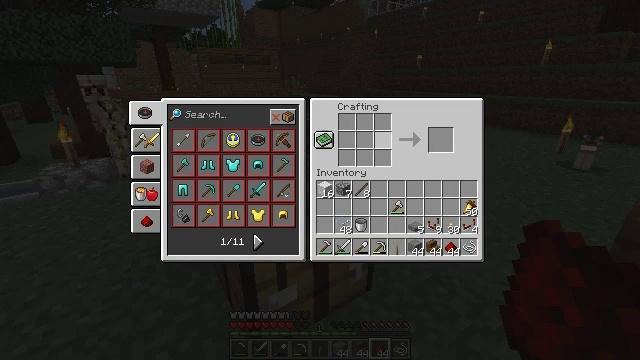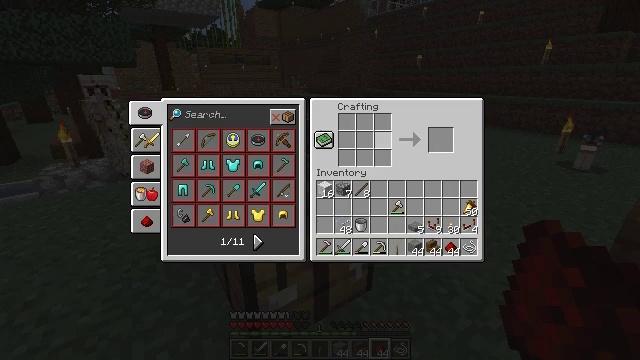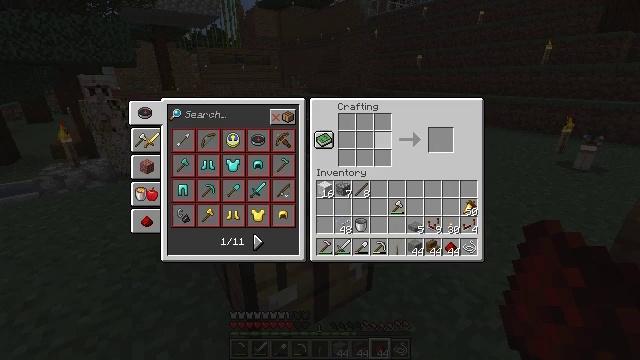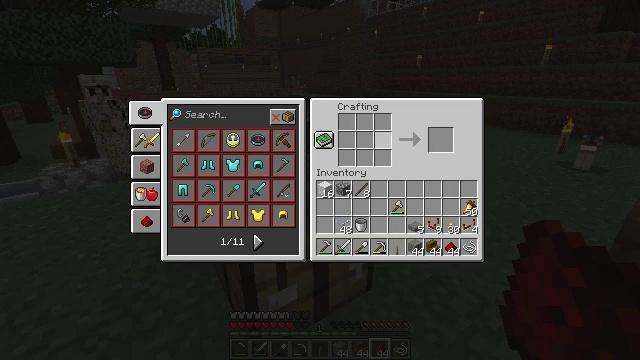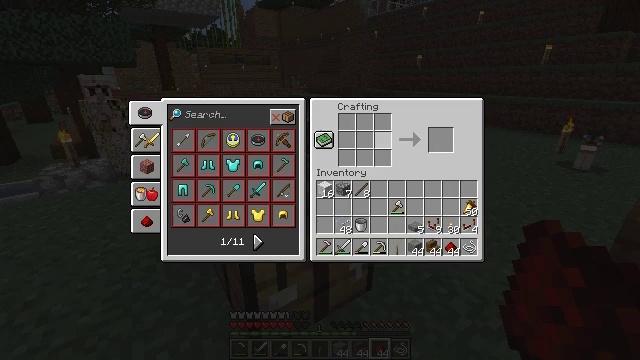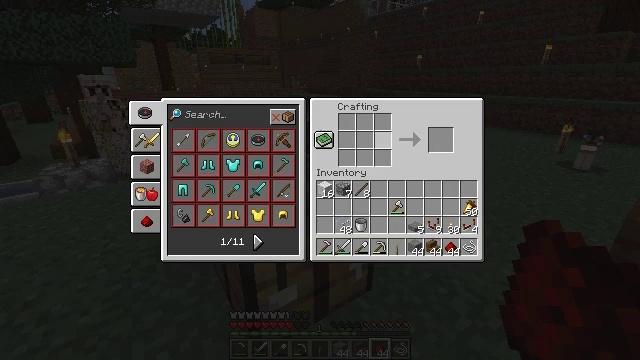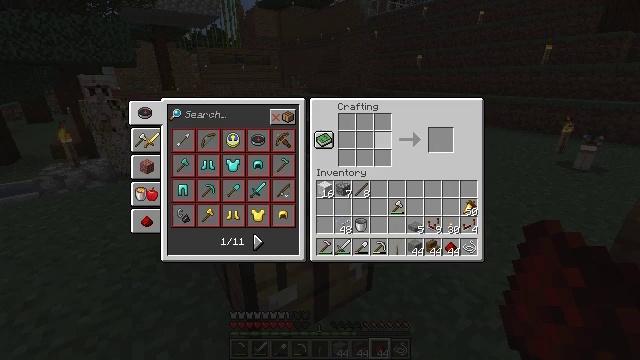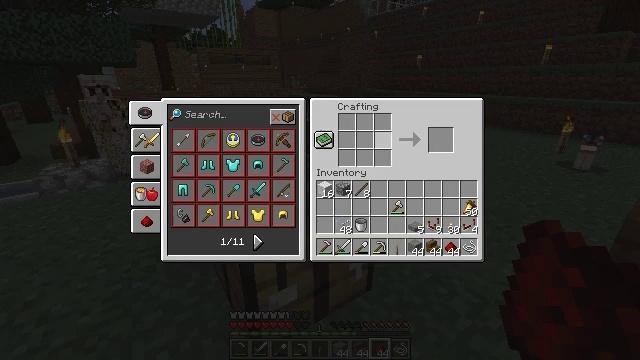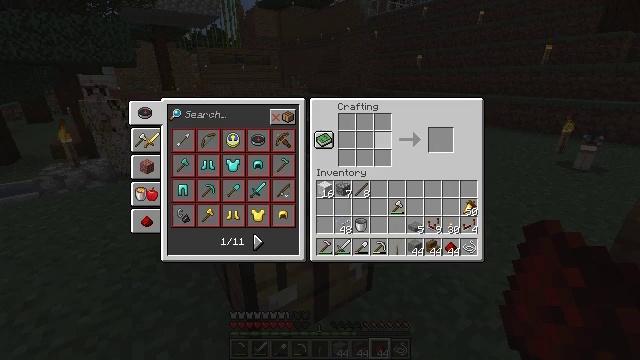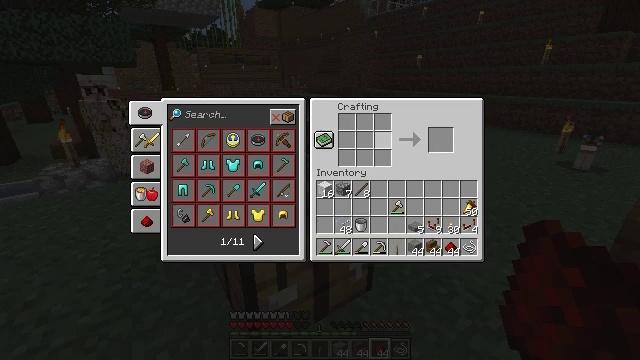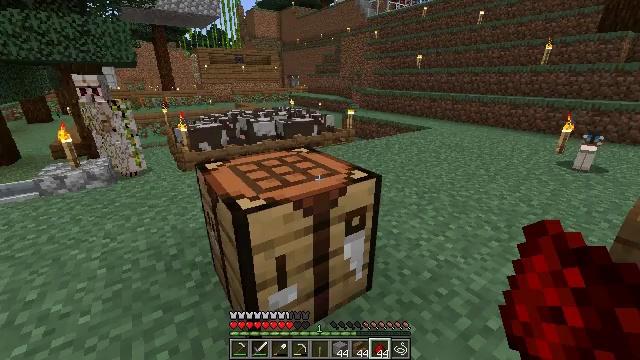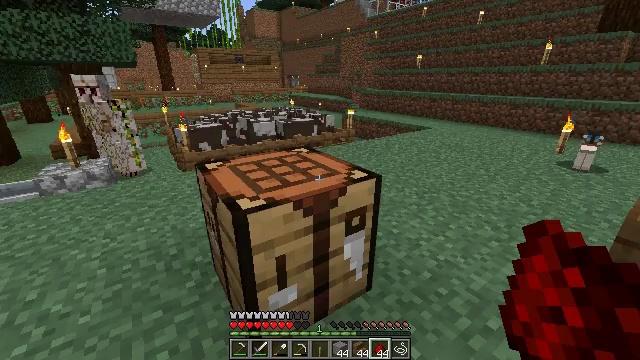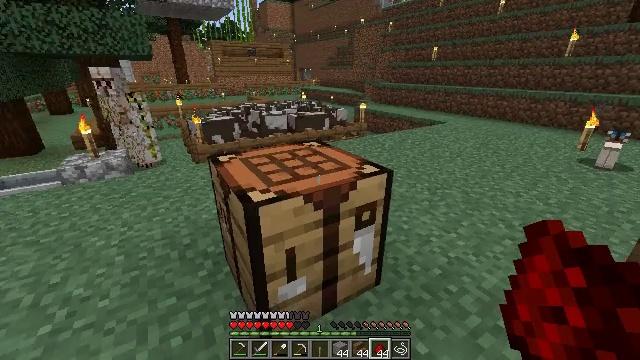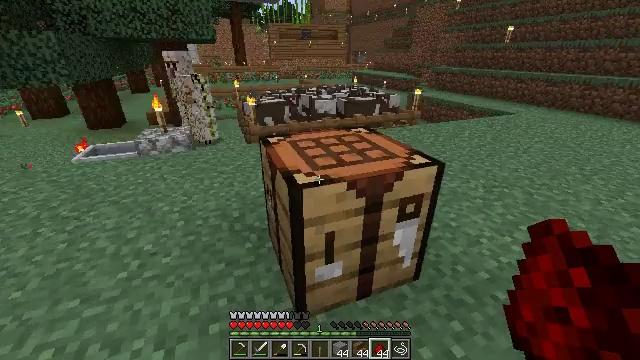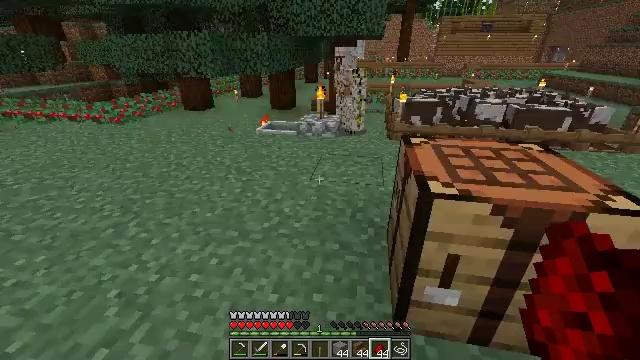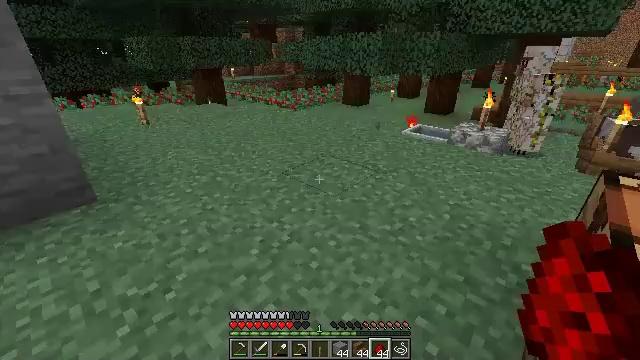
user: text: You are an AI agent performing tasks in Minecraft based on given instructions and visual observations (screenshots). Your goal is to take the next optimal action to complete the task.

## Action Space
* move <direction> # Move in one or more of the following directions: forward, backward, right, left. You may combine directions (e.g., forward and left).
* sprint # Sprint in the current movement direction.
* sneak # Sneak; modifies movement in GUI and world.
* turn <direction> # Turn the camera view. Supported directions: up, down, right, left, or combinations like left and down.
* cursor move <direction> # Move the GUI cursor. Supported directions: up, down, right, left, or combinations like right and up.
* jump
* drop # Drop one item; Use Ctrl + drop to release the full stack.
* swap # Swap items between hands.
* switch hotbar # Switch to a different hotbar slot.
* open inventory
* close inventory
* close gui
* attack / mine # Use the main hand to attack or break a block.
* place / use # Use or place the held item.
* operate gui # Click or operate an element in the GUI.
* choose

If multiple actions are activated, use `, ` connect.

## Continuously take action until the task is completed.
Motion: motion action
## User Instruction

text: Break the redstone wire to disrupt circuits.
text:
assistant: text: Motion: sneak
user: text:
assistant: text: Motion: sneak
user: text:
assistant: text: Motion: sneak
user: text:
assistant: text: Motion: sneak
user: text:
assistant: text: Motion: sneak
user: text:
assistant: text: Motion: no_op
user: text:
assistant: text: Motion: no_op
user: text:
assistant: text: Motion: no_op
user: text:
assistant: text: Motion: no_op
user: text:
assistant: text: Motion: no_op
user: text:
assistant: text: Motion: no_op
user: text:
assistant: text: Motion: turn left and down
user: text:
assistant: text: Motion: turn left and down
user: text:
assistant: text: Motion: turn left
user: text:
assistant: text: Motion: turn left
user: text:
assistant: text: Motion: turn left and up
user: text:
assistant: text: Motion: turn left and up
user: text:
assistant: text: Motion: turn left and up
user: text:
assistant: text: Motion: turn left and up
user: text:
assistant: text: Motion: move forward, turn left and up
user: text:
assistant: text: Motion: move forward, turn left and up
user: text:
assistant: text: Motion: move forward, turn left and up
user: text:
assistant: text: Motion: move forward, turn left and up
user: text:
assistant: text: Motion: move forward, sprint, turn left
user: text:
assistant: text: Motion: move forward, sprint
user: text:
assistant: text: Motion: move forward, sprint
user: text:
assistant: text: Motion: move forward, sprint
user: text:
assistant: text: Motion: move forward, sprint
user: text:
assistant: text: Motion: move forward, turn left
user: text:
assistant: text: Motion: move forward, turn left